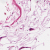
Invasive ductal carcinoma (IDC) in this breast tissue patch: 0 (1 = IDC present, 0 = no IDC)